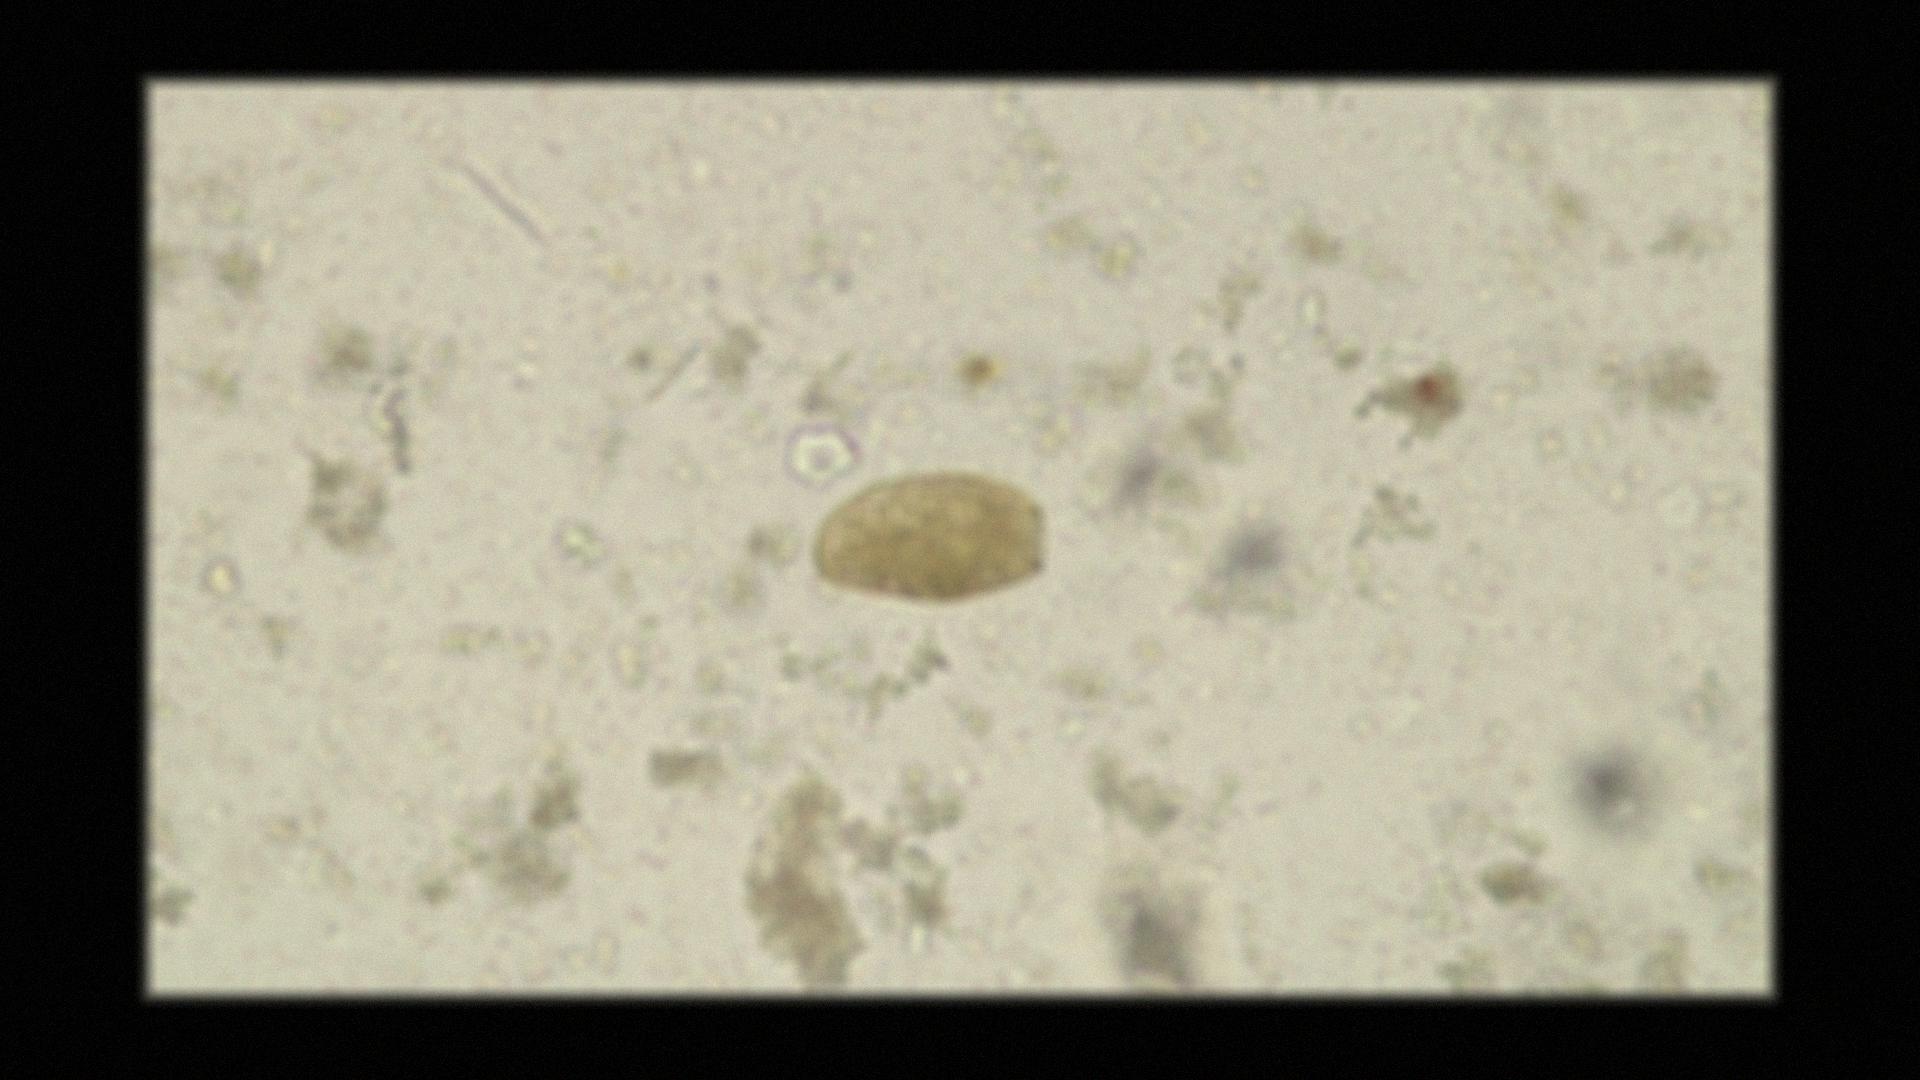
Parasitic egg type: Paragonimus spp